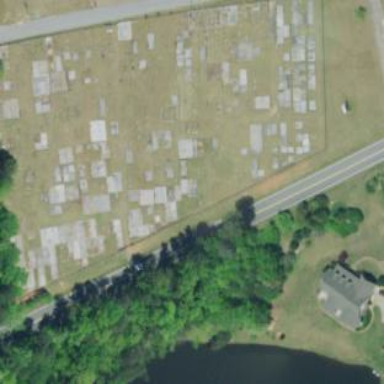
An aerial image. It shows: Grave yard.